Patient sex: F
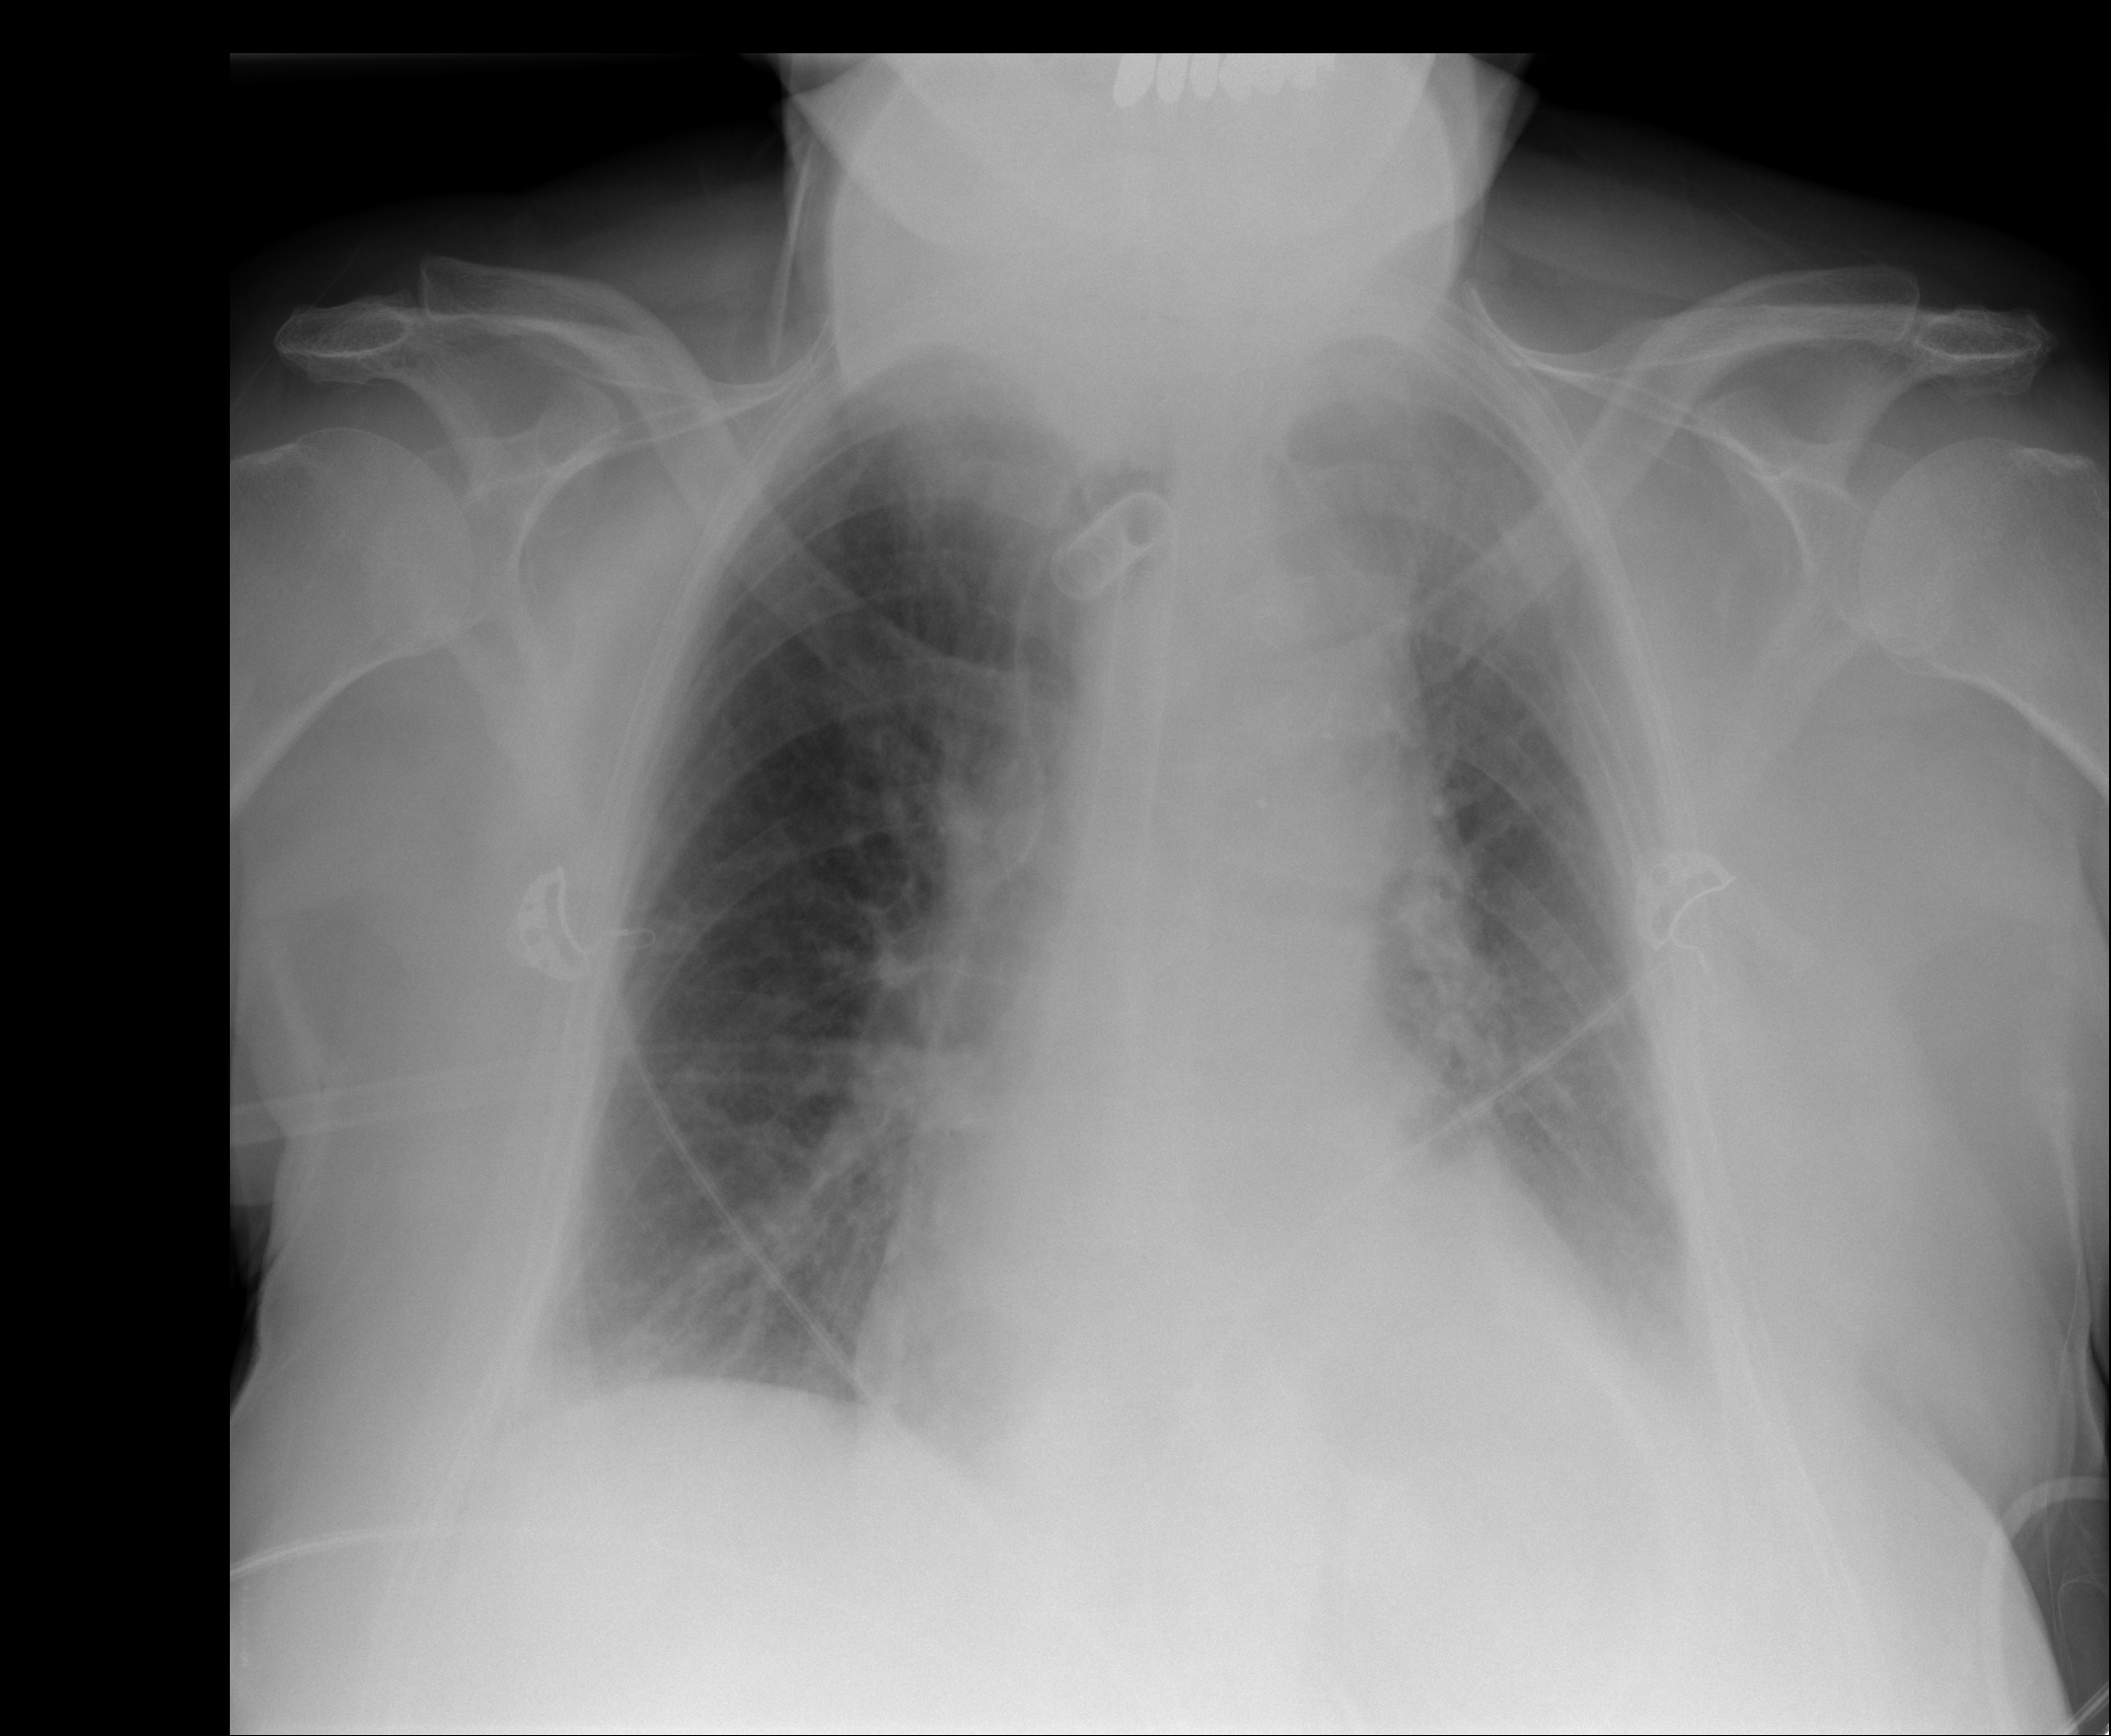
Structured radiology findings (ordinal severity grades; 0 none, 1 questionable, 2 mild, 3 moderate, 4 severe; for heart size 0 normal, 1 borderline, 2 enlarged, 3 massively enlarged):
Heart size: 1
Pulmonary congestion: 2
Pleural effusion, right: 2
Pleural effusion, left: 2
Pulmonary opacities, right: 2
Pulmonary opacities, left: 3
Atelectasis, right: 2
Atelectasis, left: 2